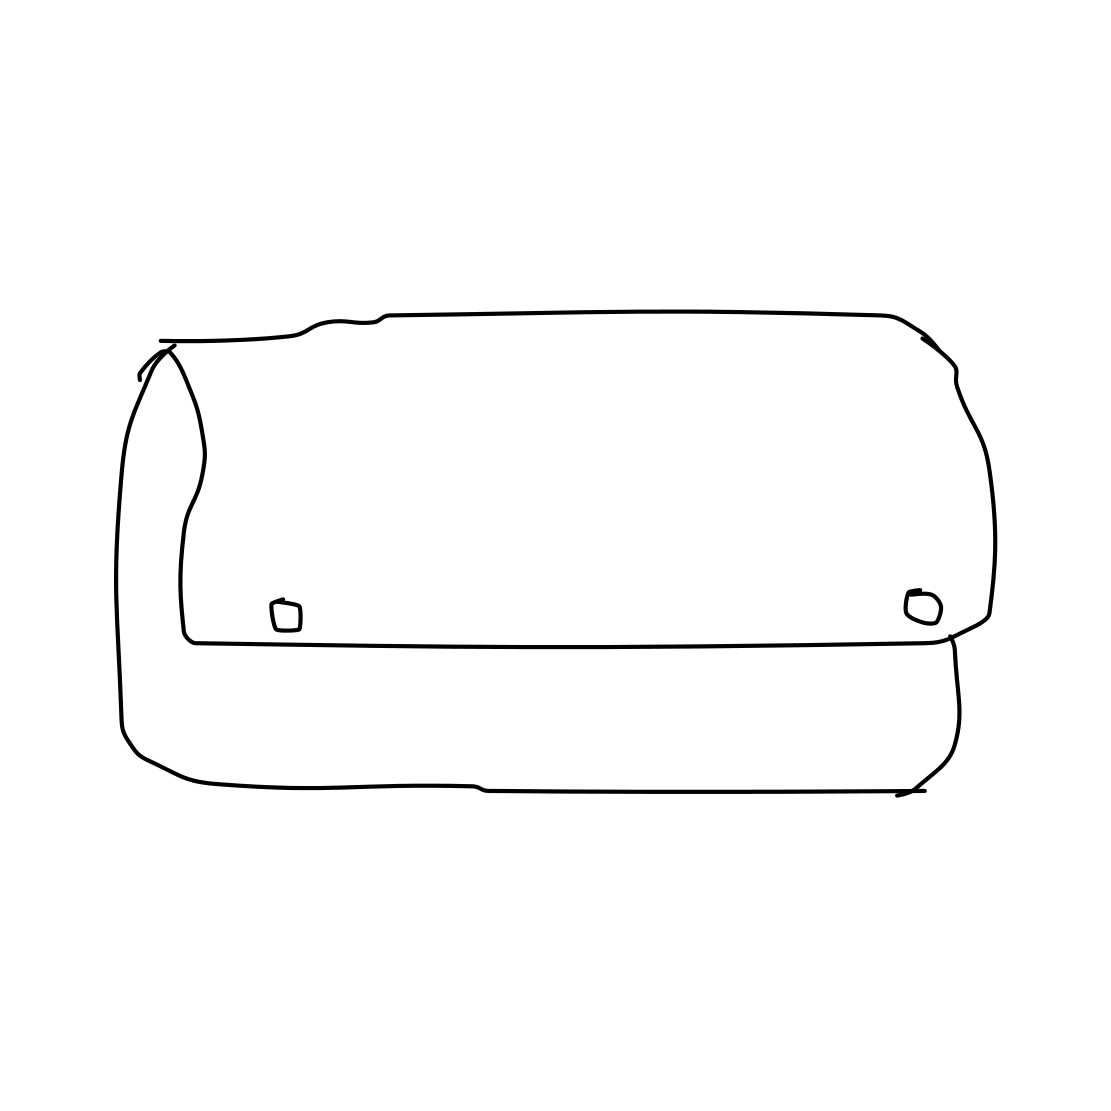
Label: purse